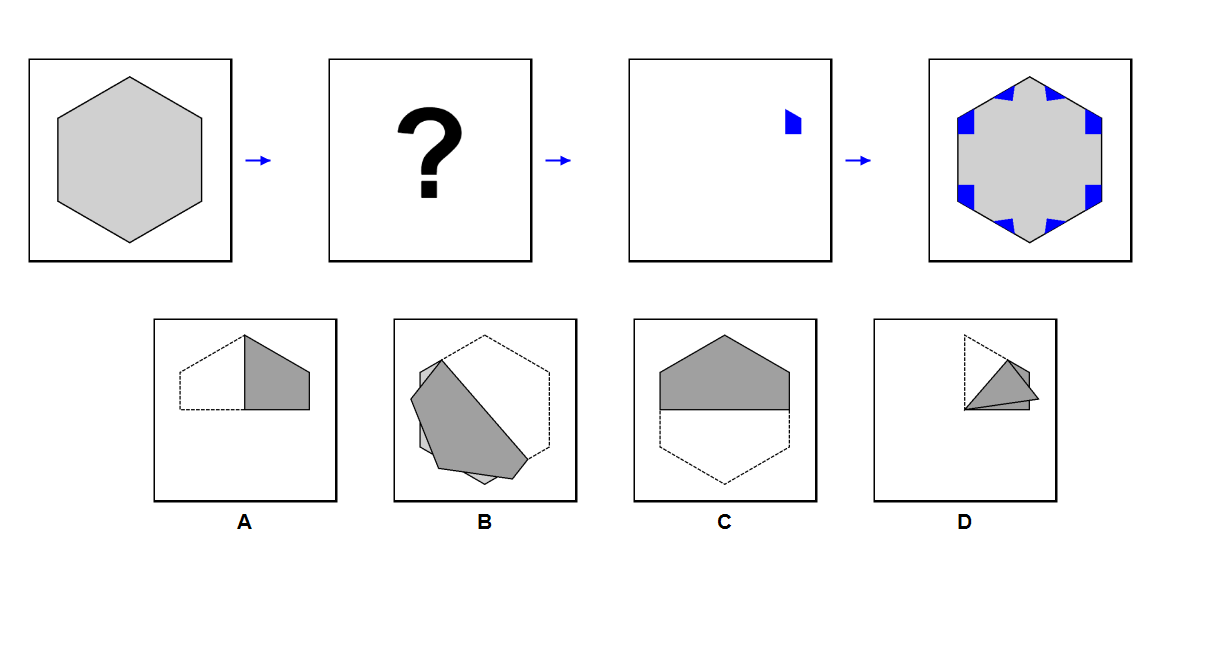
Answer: B